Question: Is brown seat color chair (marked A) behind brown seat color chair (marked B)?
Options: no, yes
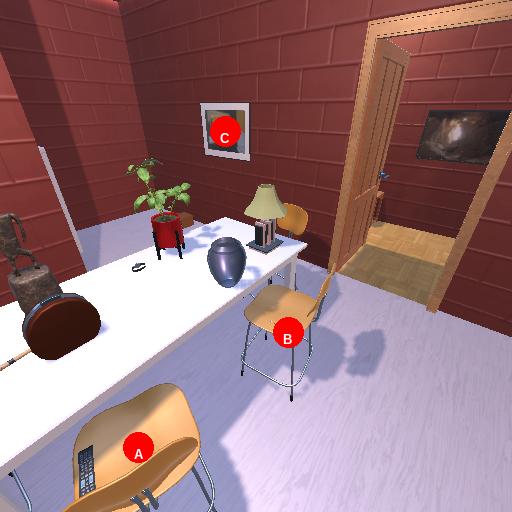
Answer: no